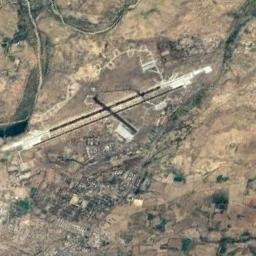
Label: airport